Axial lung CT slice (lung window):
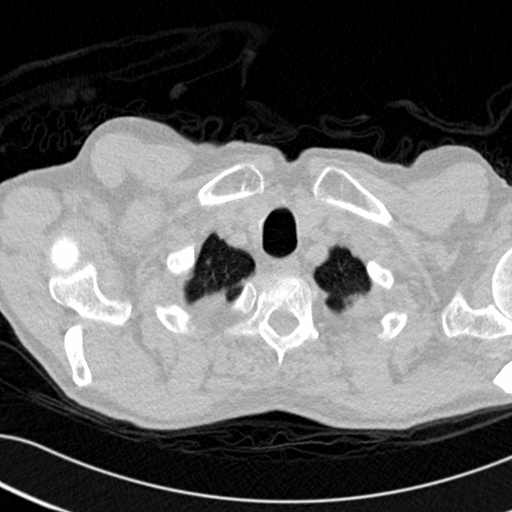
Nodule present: no